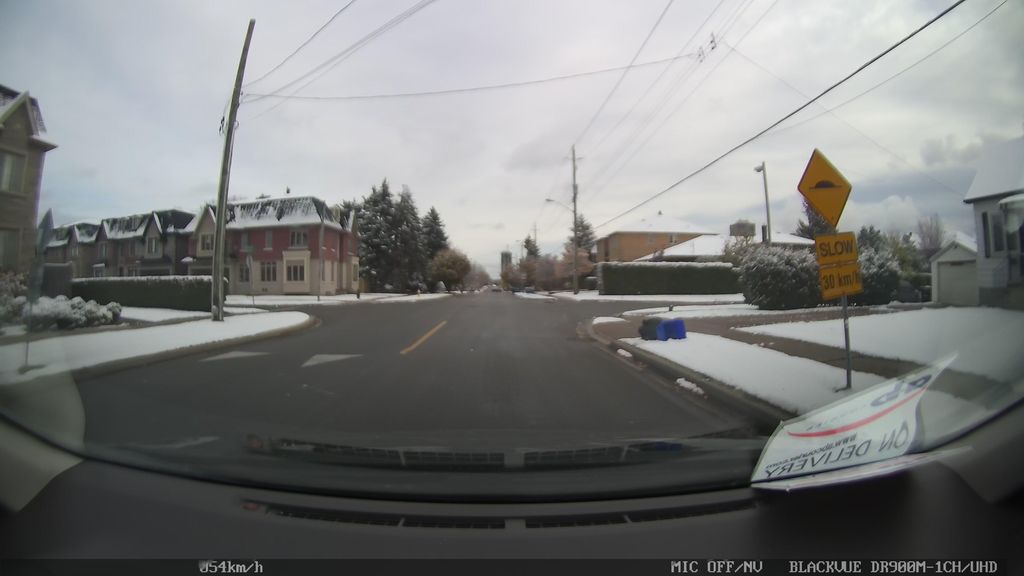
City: toronto